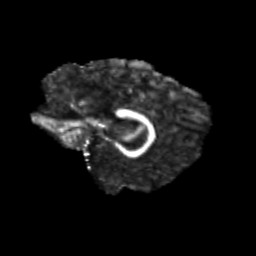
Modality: FA
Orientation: sagittal
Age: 26
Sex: female
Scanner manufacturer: siemens
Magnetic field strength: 3 T
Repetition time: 3.5 s
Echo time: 0.113 s